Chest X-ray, AP view. Patient: 55 years old, sex F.
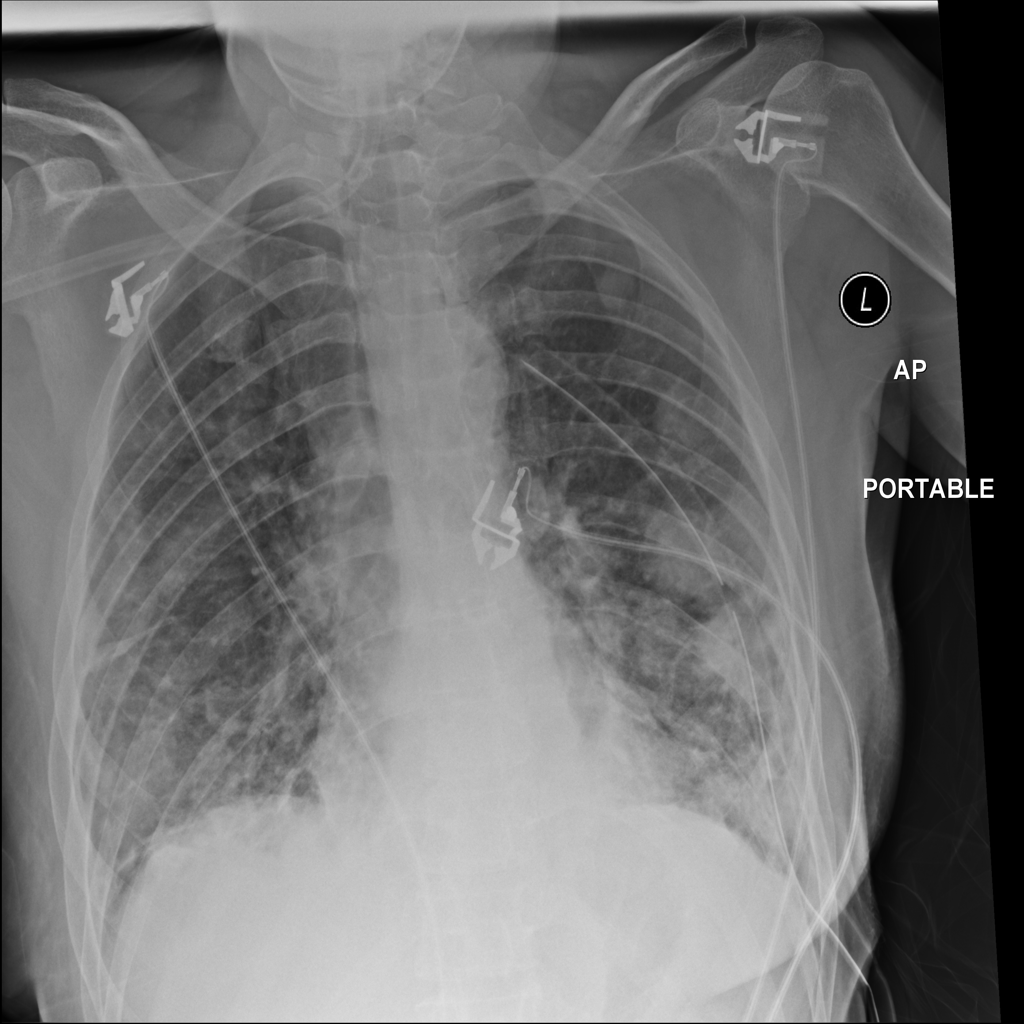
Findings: Mass, Nodule